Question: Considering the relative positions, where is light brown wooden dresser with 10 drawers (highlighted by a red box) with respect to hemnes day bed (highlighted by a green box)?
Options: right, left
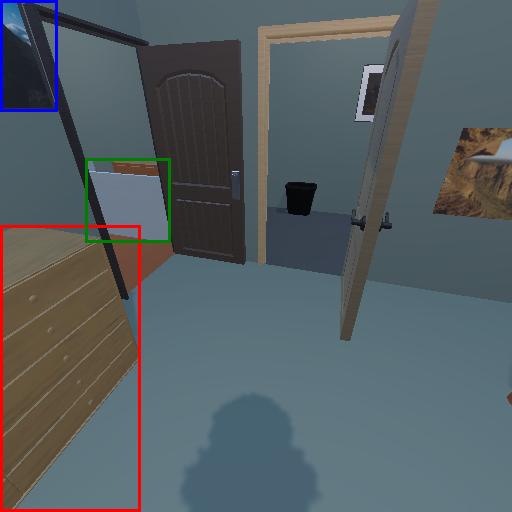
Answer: right